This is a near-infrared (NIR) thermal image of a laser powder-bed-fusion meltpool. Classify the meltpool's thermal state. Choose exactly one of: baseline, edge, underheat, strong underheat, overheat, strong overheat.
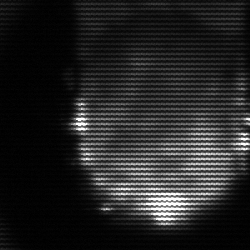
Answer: baseline